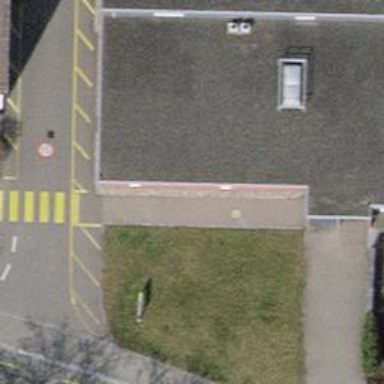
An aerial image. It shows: Assembly point for emergencies.